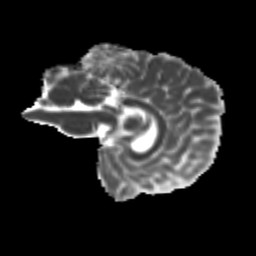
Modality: MD
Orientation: sagittal
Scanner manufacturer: siemens
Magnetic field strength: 3 T
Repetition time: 9.2 s
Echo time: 0.084 s